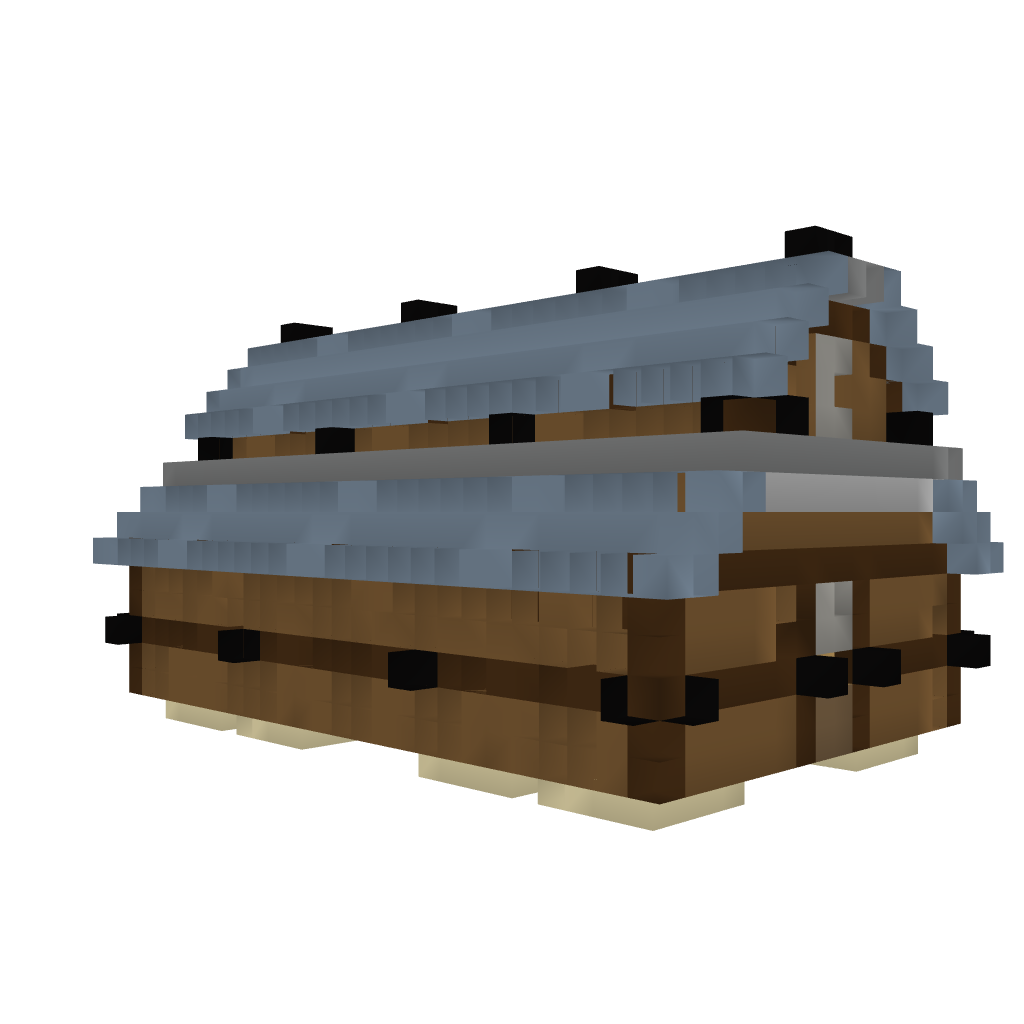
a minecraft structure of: Maple Valley Stable - 8 stalls